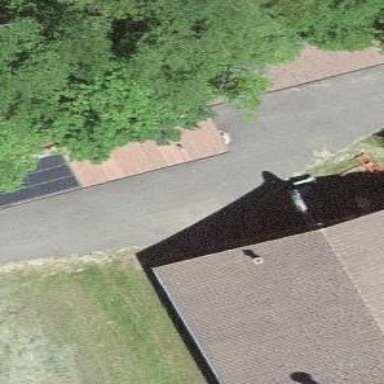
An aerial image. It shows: Residential building.